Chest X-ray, PA view. Patient: 49 years old, sex F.
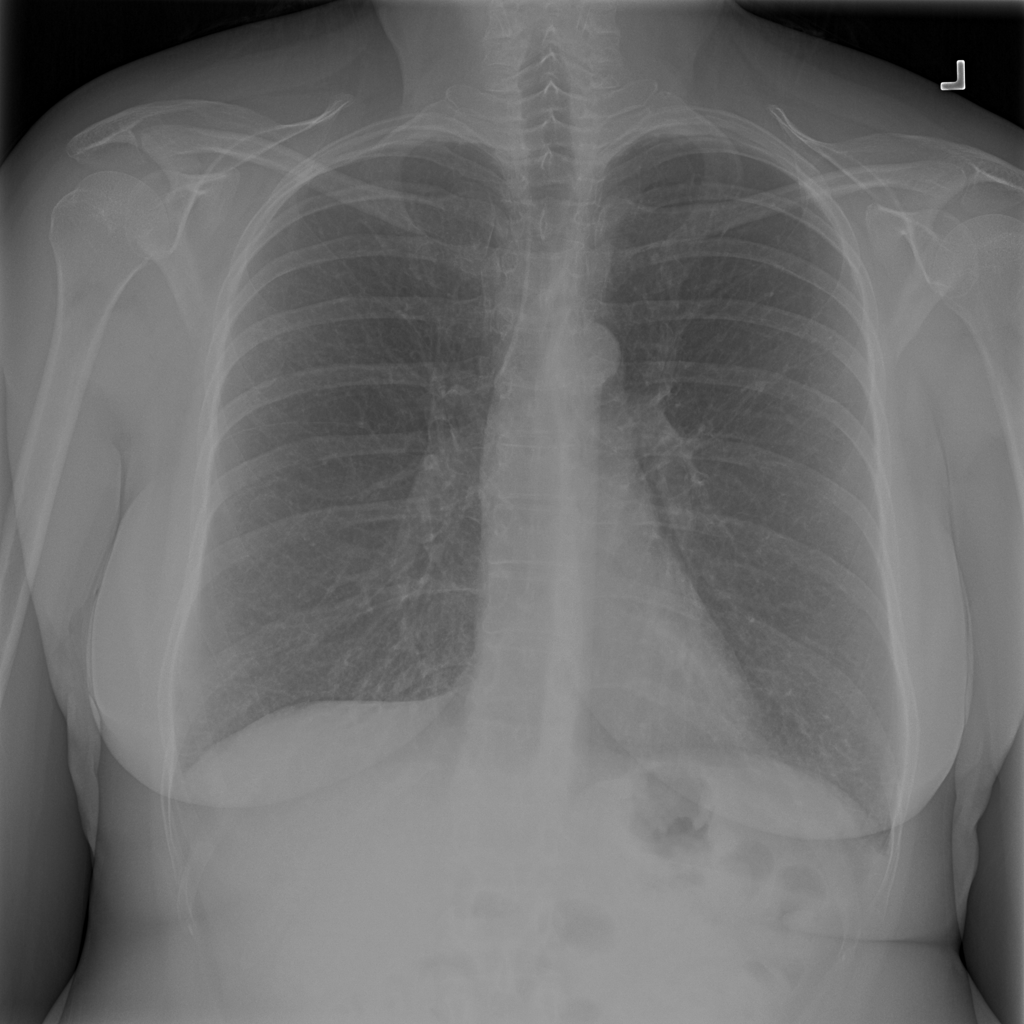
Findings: No Finding